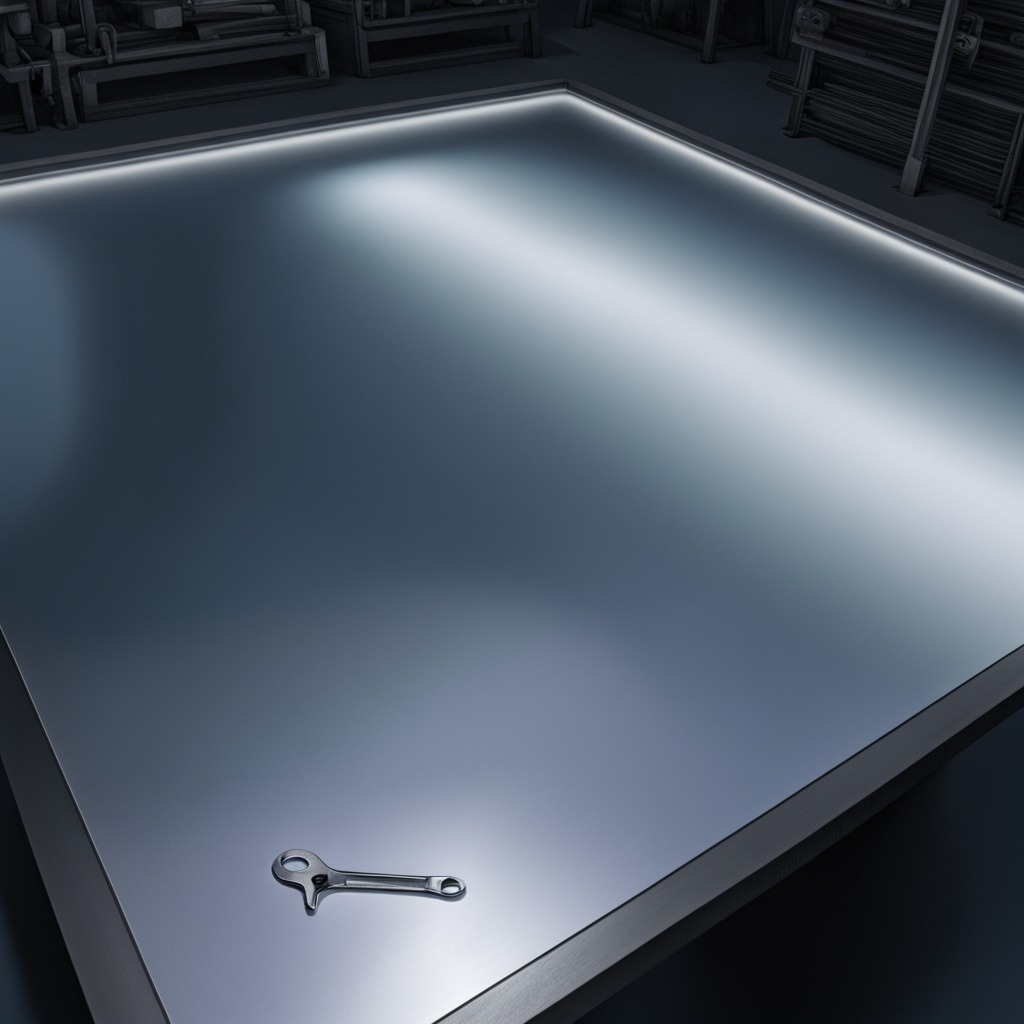
An wrench lies on a clean empty table in a basement in the evening soft directional lighting on the tabletop realistic grain studio-quality clarity centered framing